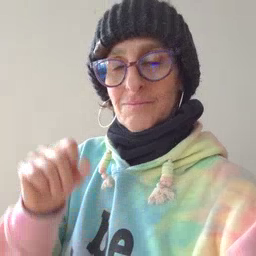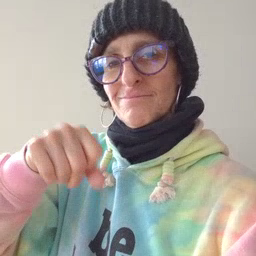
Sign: yes